Question: I am trying to build my project in the new Android Studio IDE and am unable to. I get this error but I cannot find where this class is being used.
I found this: <URL>
According to that page it is caused by the IDE trying to build the android.jar library. However I can't find a reference to it n my dialog.
<URL>
None of my classes start with the java.* prefix.
This is my project lib view:

It seems as though something is different with Android Studio, my project builds fine with both Ant and Eclipse.
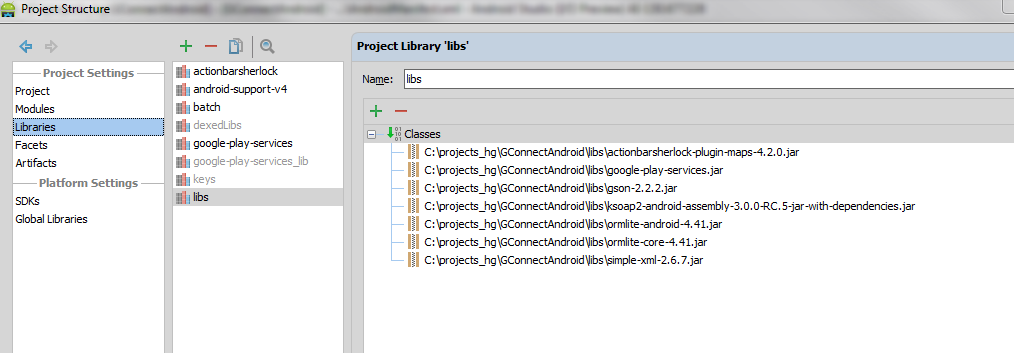
Answer: The problem was related to ActionBarSherlock being built and using the support-v4 library too. The solution was to change the dependencies in the Library settings in Android Studio. Since I was already including ActionBarSherlock as a jar I just excluded it from being built at all.
This question helped: <URL>